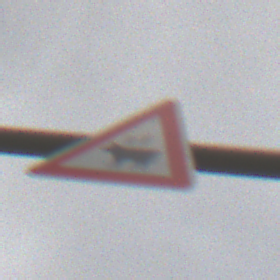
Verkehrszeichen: ViehtriebRechts
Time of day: Midday
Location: Outdoor (Nature)
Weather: Overcast
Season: NotSpecified
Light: Natural